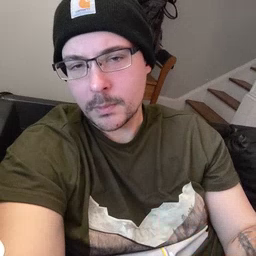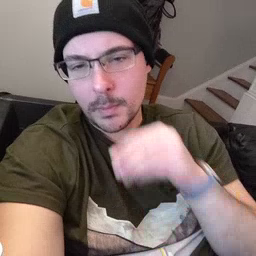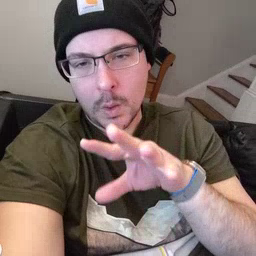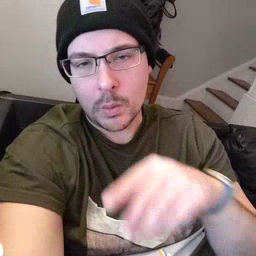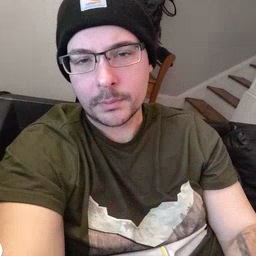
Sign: blow